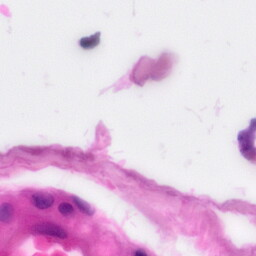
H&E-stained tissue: Pancreatic